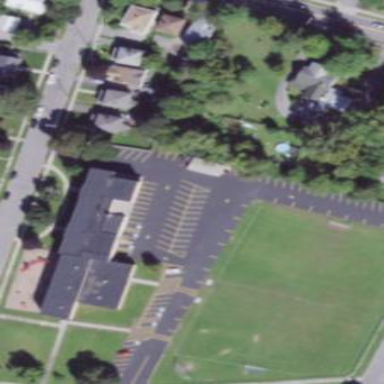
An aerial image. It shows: School.